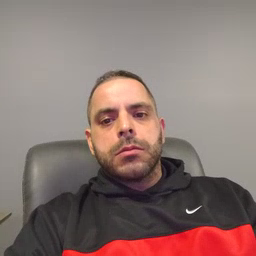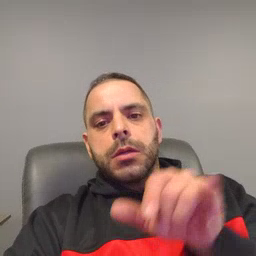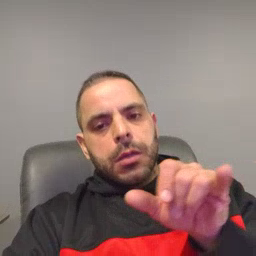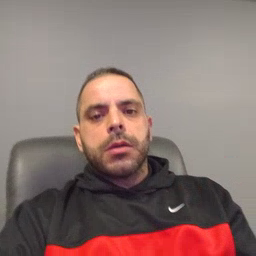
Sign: same